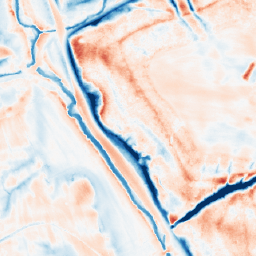
Category: edge_preserving
Decomposition family: guided
Decomposition parameters: radius: 8
eps: 0.1
Upsampling method: area
Upsampling parameters: scale: 2
Upsampling scale: 2